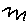
Label: zigzag